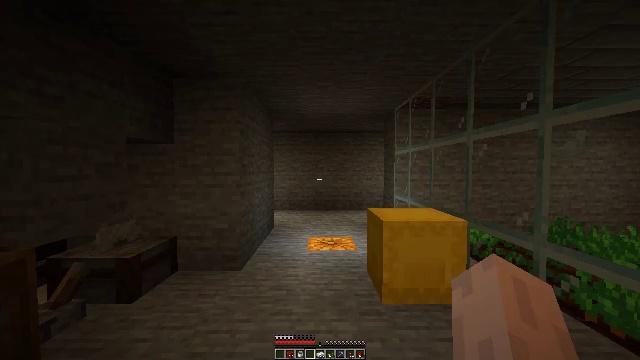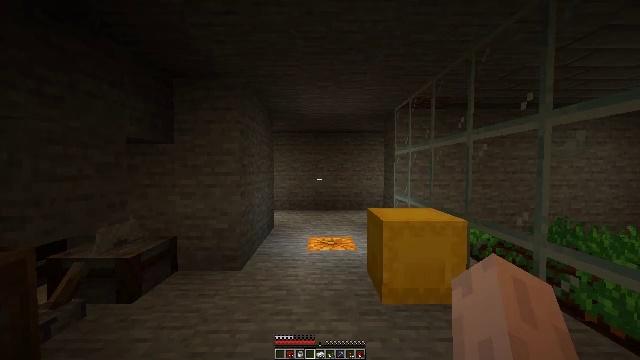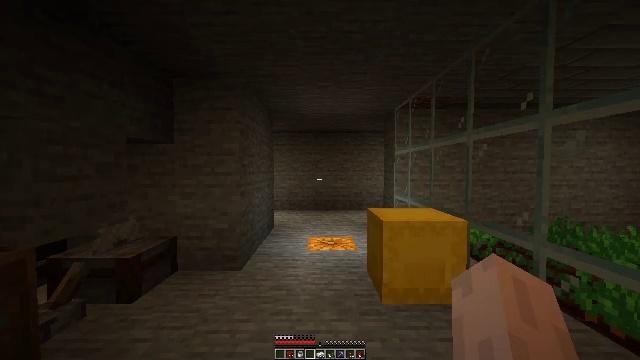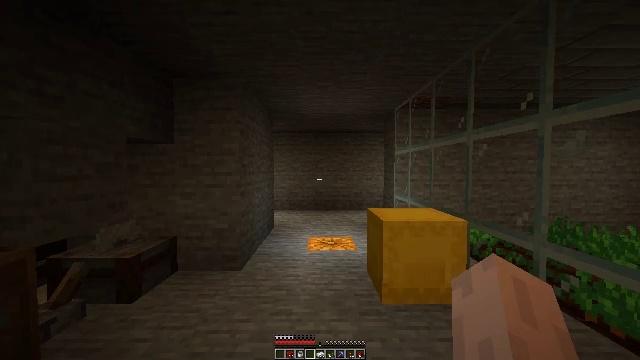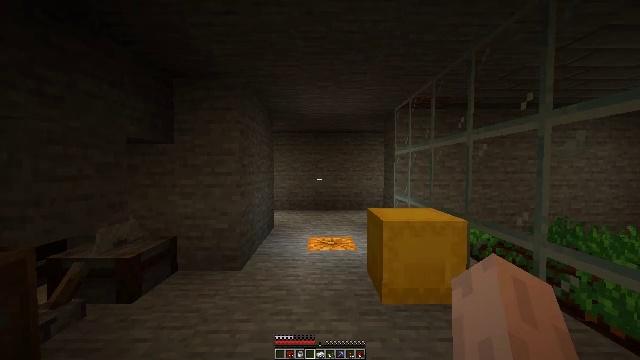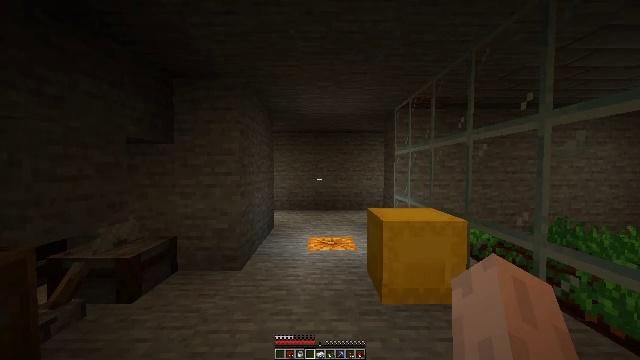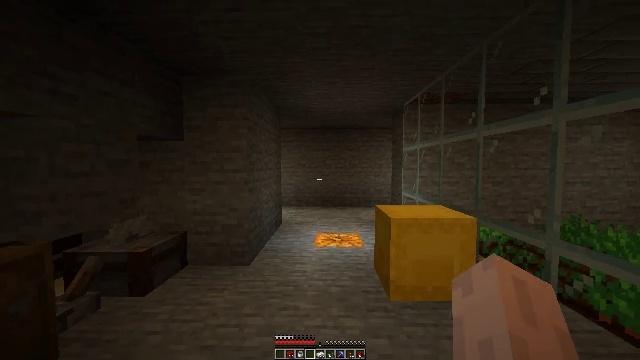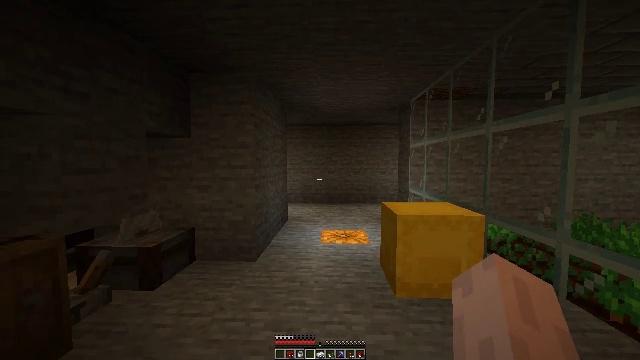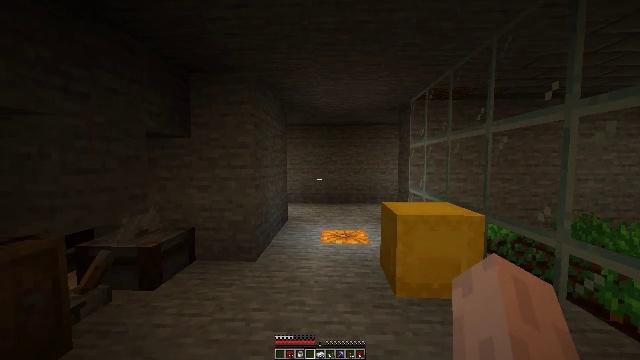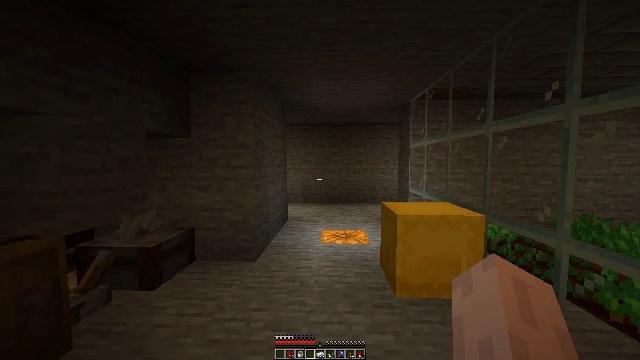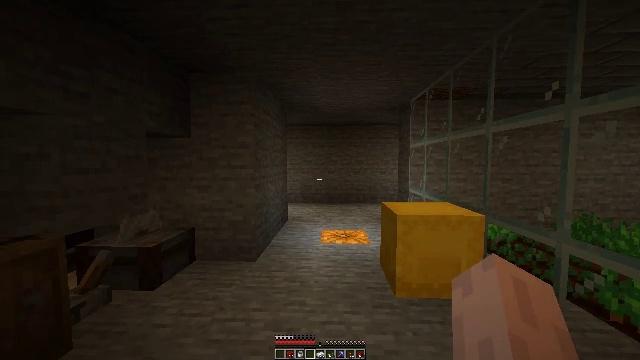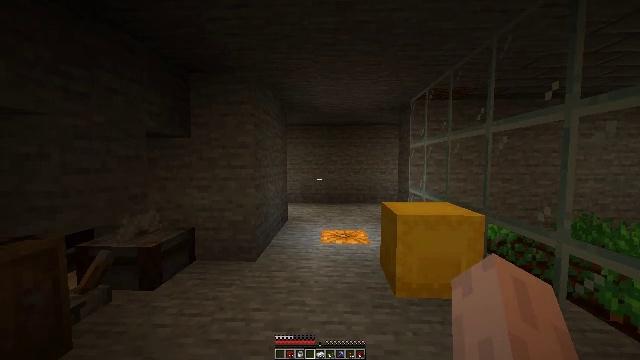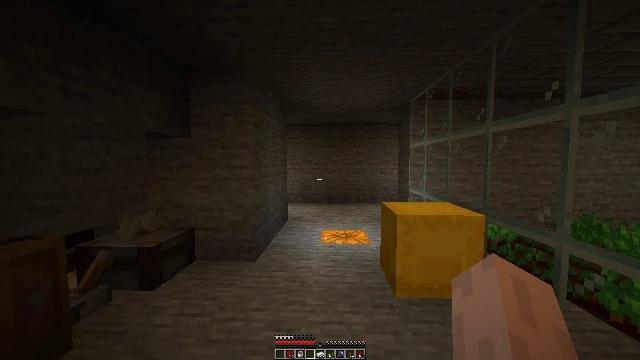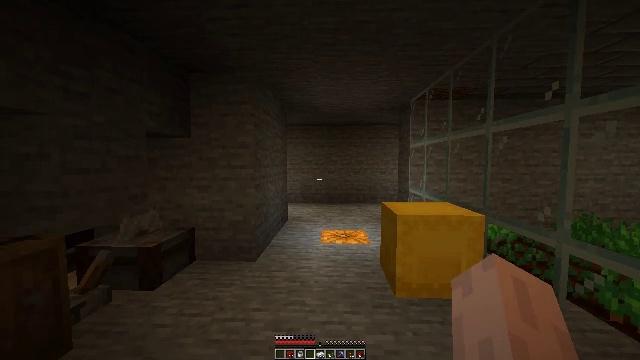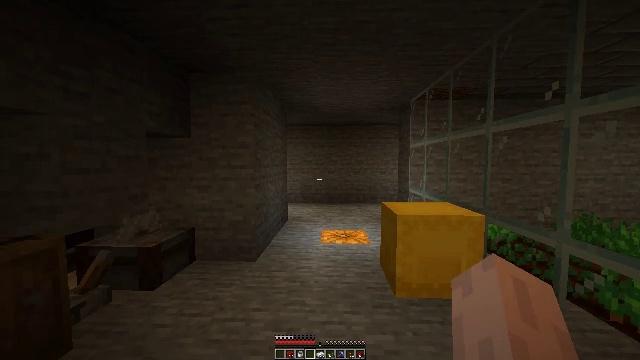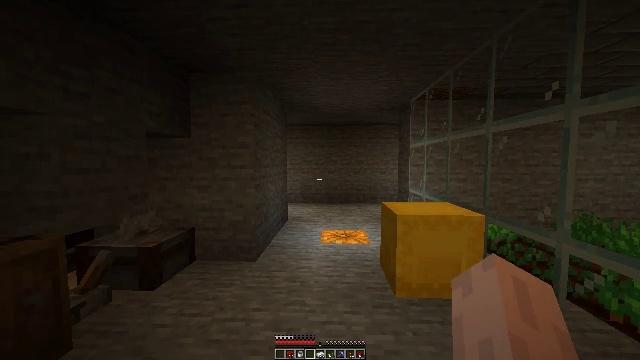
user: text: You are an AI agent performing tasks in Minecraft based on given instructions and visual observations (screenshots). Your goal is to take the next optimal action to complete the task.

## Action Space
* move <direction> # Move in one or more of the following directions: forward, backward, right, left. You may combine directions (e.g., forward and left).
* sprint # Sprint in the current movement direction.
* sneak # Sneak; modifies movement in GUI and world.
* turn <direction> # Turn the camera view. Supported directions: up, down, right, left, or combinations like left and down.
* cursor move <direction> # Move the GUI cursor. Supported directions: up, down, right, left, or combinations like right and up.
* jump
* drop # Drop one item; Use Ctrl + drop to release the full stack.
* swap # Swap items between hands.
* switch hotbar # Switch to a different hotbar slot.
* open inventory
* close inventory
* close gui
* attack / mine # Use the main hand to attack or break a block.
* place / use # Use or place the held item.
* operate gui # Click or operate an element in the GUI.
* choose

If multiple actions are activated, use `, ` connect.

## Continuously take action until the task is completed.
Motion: motion action
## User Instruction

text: Drop an iron ingot.
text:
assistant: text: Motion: no_op
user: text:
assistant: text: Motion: no_op
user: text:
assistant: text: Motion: no_op
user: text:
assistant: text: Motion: no_op
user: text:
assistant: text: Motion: no_op
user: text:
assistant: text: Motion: turn left
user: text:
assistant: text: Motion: turn left
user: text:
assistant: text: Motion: no_op
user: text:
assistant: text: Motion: no_op
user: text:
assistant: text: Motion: no_op
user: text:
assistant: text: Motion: no_op
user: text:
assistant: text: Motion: no_op
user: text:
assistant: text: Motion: no_op
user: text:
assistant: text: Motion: no_op
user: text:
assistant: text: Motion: no_op
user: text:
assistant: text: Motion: no_op
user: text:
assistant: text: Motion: no_op
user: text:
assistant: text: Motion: turn left and down
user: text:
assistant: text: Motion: turn left and down
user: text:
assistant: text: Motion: turn left and down
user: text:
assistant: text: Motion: turn left
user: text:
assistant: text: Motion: turn left and up
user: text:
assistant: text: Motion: turn left and up
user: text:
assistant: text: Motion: no_op
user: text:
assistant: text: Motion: no_op
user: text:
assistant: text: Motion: no_op
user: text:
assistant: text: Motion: no_op
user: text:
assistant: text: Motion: no_op
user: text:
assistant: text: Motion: no_op
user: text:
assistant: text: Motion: no_op